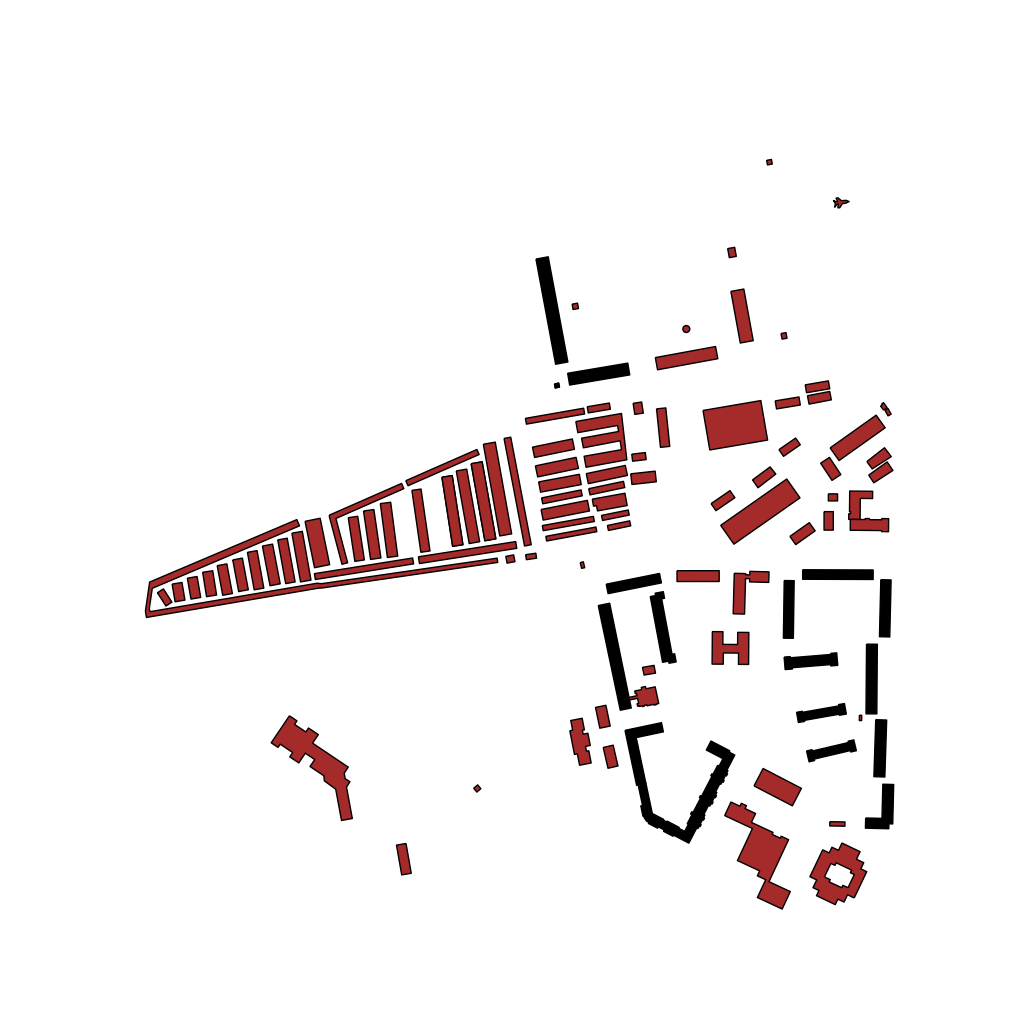
Tags: overhead vector_map, business, industrial, recreation, residential, special, modern, soviet, individual_rise, low_rise, density_1, Building, Facility, 1.0 km²